Question: I'm trying to figure out simple custom 2D physics for platformer. At the moment I'm using ray casts to figure out collision between the player and map. However using ray cast has some problems. For example, if the player is falling (has somewhat high downwards velocity) its unable to pick up holes in the wall because it moves past them due to going too far down to be detected as empty space.
One solution is to move to tile based system instead of using ray casts but I would preferably not to do so.
So I'm wondering is there some kinda solution to figure out empty holes in wall, even small edge ones without huge performance impact.
High quality drawn illustration, assume leftwards velocity:

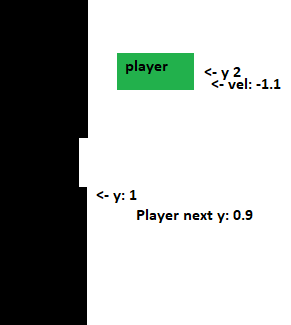
Answer: <URL> is how I would tackle this. It does what you expect, instead of a ray it calculates as if a full box was traversing the distance.
Usage is very similar to raycasting. Example:
'''
public Collider2D mainCollider;
public Vector2 velocity;
void Update() {
Vector2 origin = new Vector2(transform.position.x, transform.position.y);
Vector2 size = mainCollider.bounds.size;
Vector2 direction = velocity * Time.deltaTime;
float maxDist = velocity.magnitude;
var hit = Physics2D.BoxCast(origin, size, 0, direction, maxDepth);
if (hit == null) {
transform.position += direction;
} else {
transform.position += direction.normalized * hit.distance;
}
}
'''
If boxes are not your taste, there's also a <URL>.